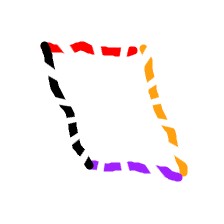
Shape: parallelogram